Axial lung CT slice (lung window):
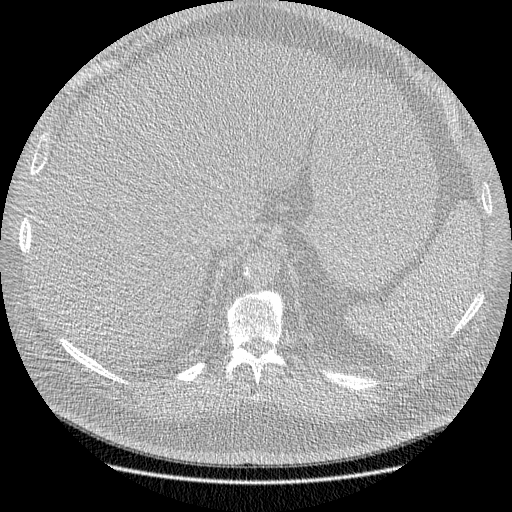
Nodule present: no